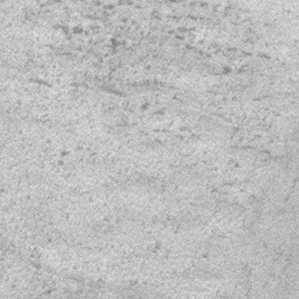
Label: frost